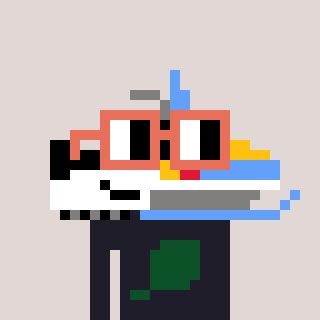
a pixel art character with square orange glasses, a snowmobile-shaped head and a grayscale-colored body on a warm background